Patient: sex M, age 31
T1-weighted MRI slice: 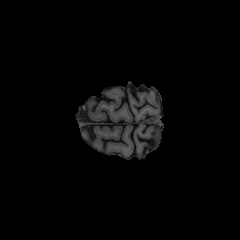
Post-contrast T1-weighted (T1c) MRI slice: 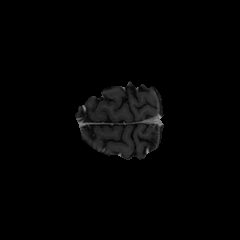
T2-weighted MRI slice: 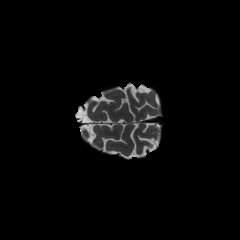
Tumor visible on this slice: no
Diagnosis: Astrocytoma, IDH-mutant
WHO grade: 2